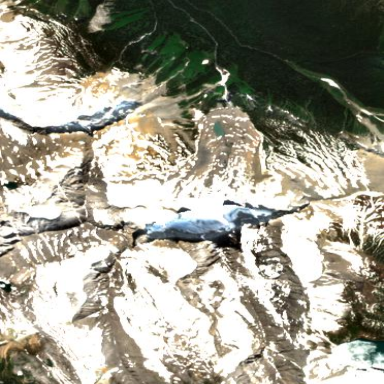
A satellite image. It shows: Stunning view of glacier.